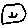
Label: smiley face